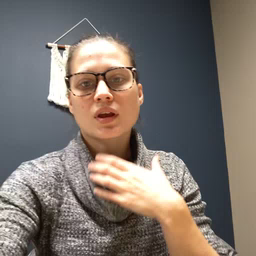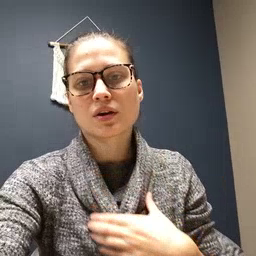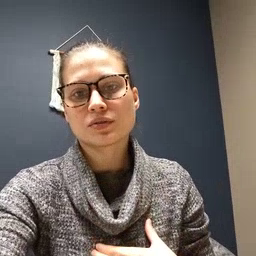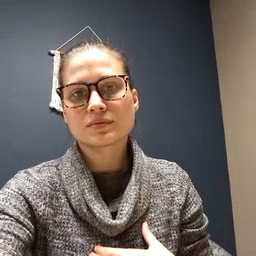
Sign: hungry